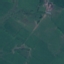
Land use / land cover: Pasture